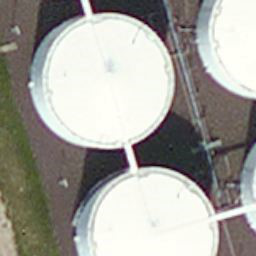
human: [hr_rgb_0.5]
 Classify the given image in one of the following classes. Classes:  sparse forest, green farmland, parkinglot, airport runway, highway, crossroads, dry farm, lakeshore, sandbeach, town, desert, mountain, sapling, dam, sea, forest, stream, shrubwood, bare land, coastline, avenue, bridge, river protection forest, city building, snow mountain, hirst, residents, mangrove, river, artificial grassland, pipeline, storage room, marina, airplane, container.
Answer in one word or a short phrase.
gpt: storage room